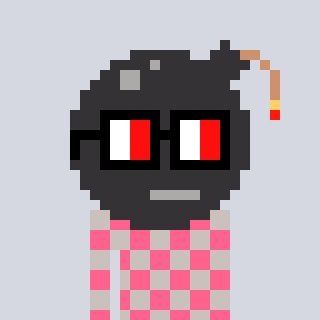
a pixel art character with square glasses with black frames and red eyes, a bomb-shaped head and a foggrey-colored body on a cool background